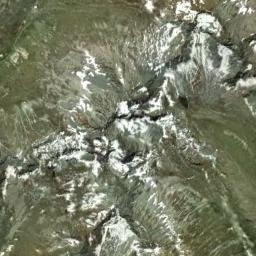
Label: snowberg